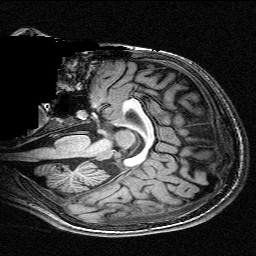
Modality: T1w
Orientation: sagittal
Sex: female
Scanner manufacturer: siemens
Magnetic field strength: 3 T
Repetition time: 2.3 s
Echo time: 0.00336 s